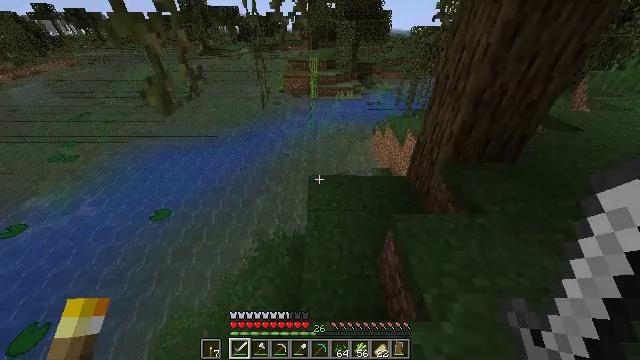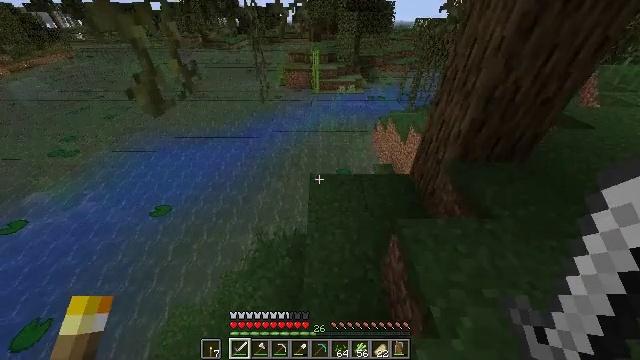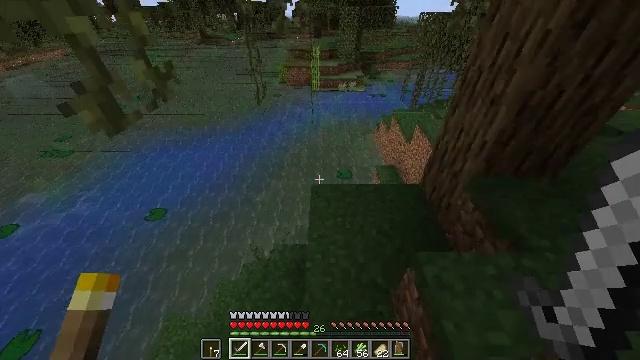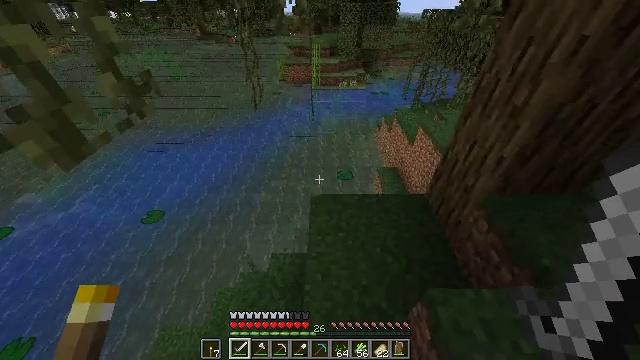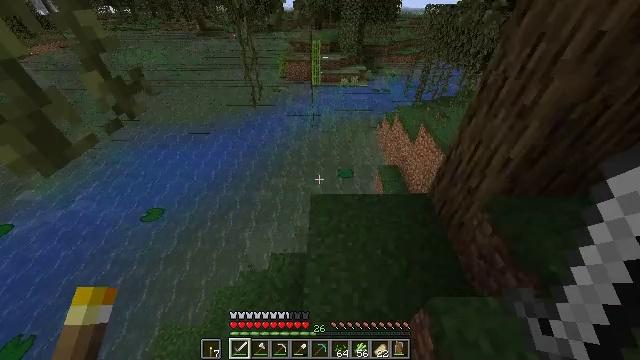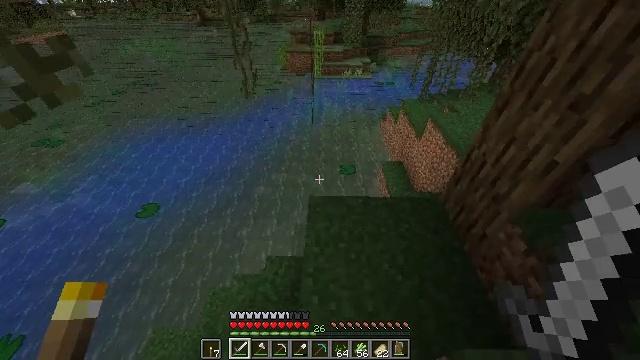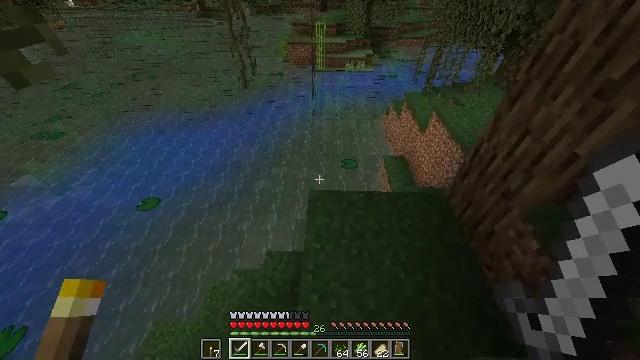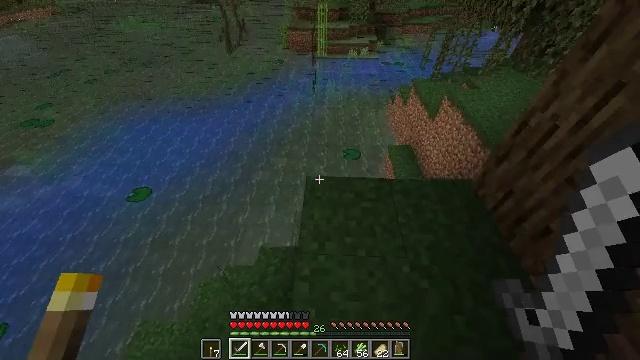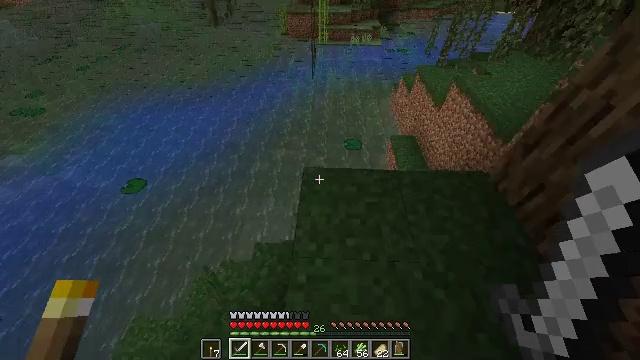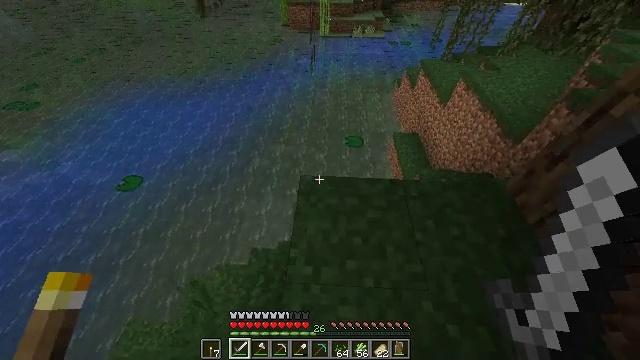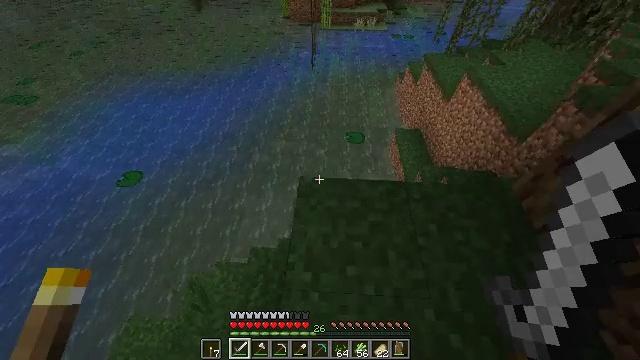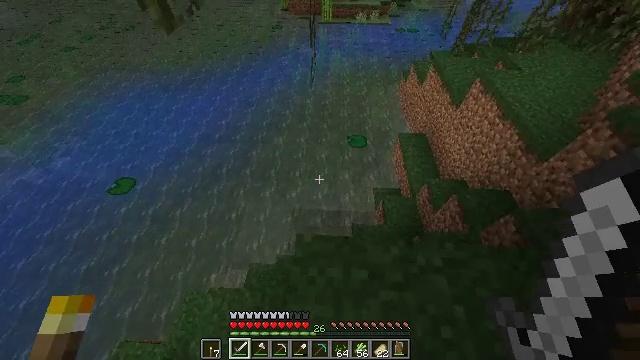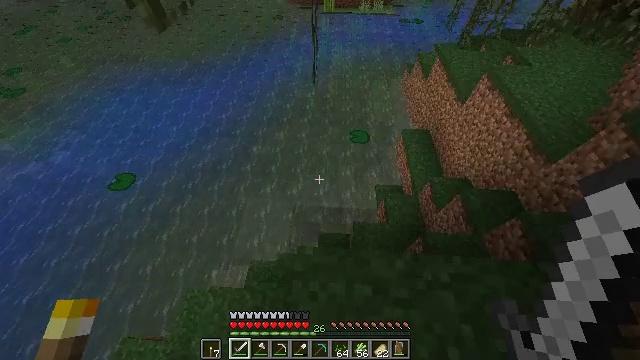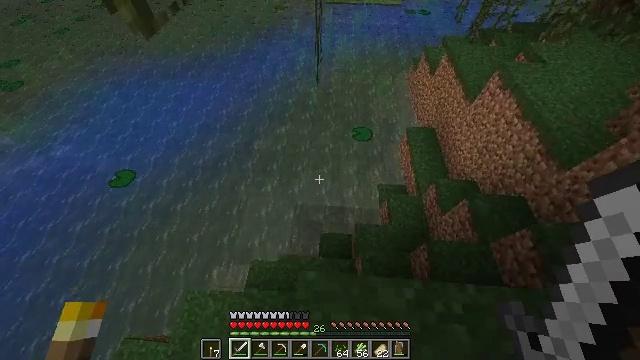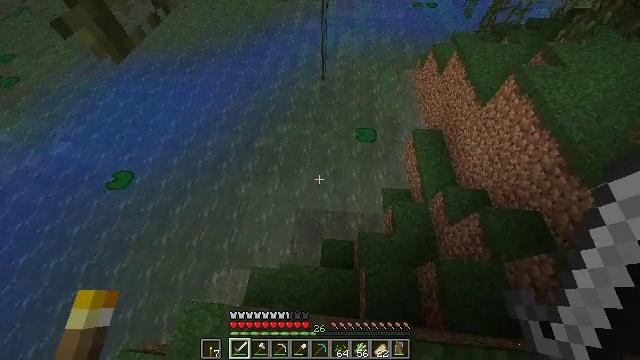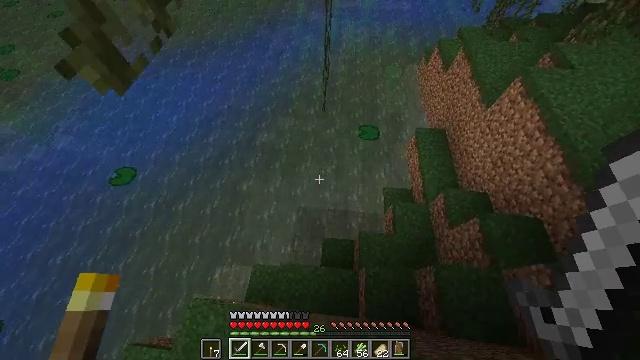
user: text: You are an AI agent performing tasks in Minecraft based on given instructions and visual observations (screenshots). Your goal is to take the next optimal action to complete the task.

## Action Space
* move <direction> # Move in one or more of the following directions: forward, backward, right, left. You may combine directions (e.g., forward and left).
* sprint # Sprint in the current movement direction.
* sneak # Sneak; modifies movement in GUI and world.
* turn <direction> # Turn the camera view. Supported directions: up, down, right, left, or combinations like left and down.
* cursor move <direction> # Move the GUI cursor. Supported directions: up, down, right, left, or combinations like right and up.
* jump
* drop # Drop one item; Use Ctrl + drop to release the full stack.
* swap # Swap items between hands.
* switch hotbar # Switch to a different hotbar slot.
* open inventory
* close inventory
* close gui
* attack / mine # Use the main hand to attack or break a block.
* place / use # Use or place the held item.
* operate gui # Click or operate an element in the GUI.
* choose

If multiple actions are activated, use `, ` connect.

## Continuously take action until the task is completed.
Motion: motion action
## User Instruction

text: Collect sugar cane near water sources.
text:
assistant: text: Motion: move forward, sprint, turn down
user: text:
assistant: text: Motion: move forward, sprint, turn down
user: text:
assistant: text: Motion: move forward, sprint
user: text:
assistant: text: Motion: move forward, sprint
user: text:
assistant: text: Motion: move forward, sprint, turn down
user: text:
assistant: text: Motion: move forward, sprint, turn down
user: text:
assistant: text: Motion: move forward, sprint, turn down
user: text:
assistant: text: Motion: move forward, sprint, turn down
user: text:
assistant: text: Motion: move forward, sprint, turn down
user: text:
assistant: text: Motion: move forward, sprint, turn down
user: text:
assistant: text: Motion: move forward, sprint, turn down
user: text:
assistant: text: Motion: move forward, sprint, turn down
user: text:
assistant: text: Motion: move forward, sprint, turn down
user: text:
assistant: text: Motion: move forward, sprint, turn down
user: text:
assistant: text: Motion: move forward, sprint, turn down, jump
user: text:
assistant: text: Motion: move forward, sprint, turn down, jump
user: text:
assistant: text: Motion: move forward, sprint, turn down, jump
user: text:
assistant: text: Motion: move forward, sprint, turn down, jump
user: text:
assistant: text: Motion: move forward, sprint, turn left and down, jump
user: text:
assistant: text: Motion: move forward, sprint, turn left and down, jump
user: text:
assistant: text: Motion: move forward, sprint, turn down, jump
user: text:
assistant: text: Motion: move forward, sprint
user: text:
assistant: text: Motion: move forward, sprint
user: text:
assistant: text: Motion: move forward, sprint
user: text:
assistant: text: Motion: move forward, sprint
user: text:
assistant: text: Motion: move forward, sprint
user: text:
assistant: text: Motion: move forward, sprint
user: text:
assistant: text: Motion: move forward, sprint
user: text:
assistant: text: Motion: move forward, sprint
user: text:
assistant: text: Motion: move forward, sprint